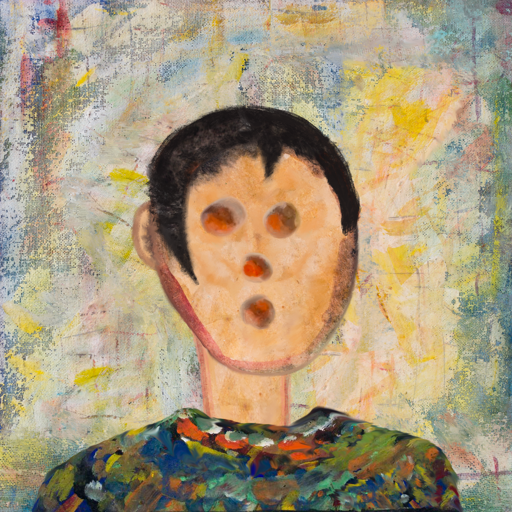
Background: Irani, Head And Neck Front: Childish, Face Front: Rupkatha, Bust: An_Impression, Hair Front: Roy_Bahadur, Head Accessory: Blank, Second Necklace: Blank, Necklace: Blank, Baby: Blank